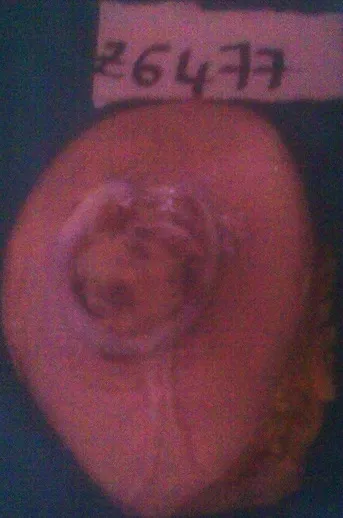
Surgical excision showing an ulcerative nodular lesion hard in consistency.
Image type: medical_photograph (other_medical_photograph)